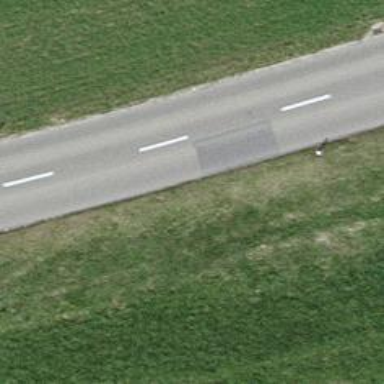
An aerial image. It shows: Asphalt road classified as tertiary.